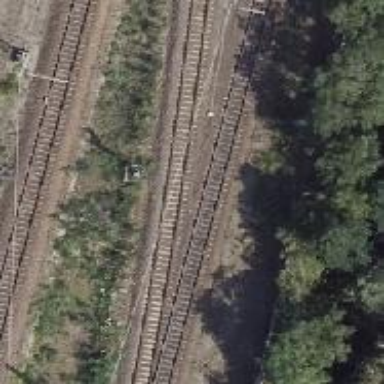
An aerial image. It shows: Railway track with contact line for electrification.